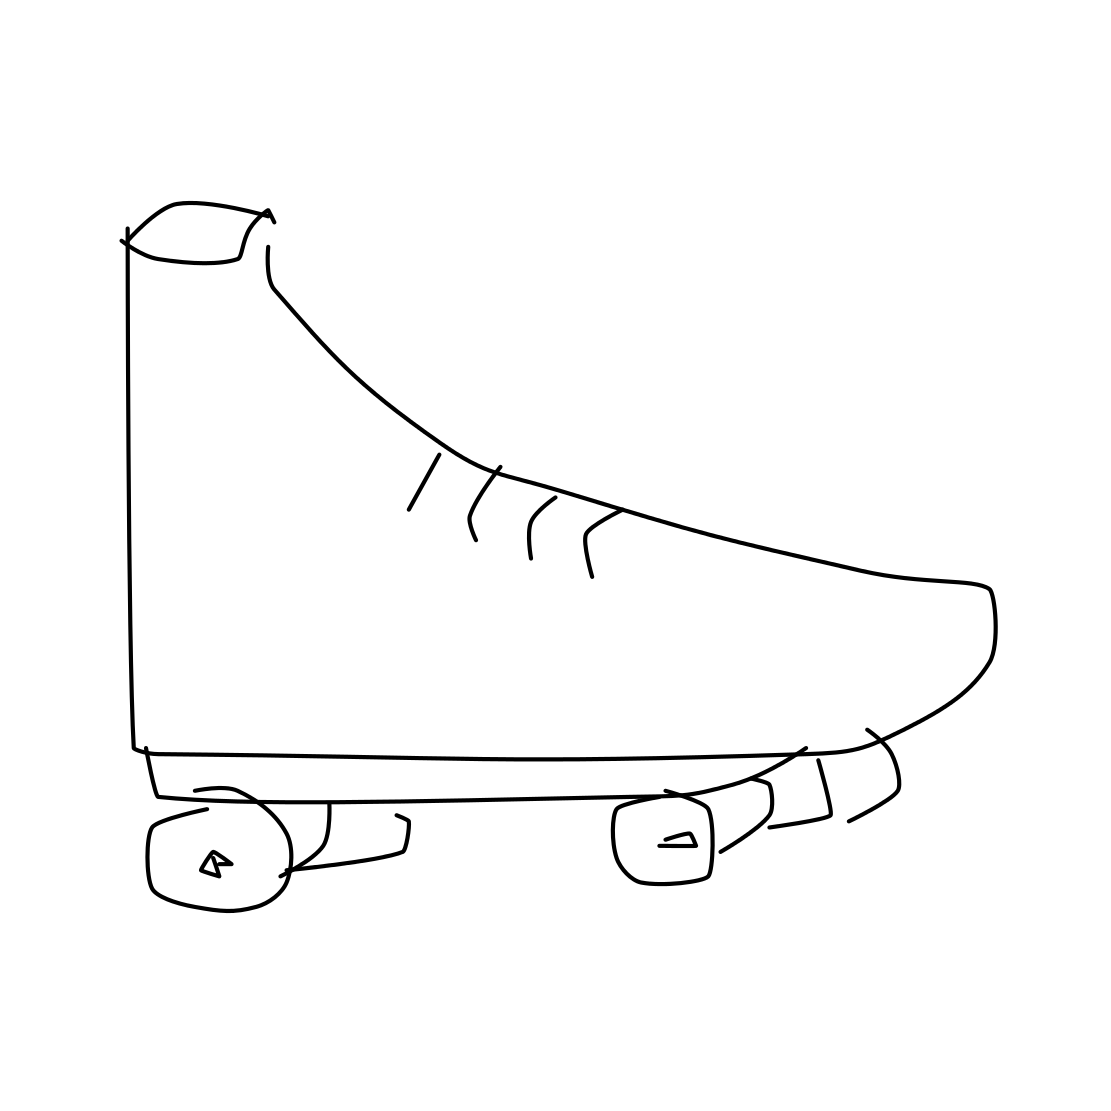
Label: rollerblades